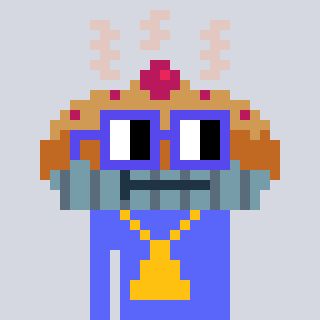
a pixel art character with square blue glasses, a pie-shaped head and a purple-colored body on a cool background